Interaction volume radius: 10 \u00c5
Interaction volume height: 35 \u00c5
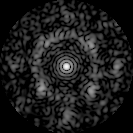
Disorder parameter: 0.6664